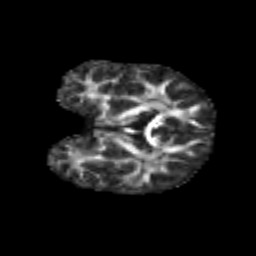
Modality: FA
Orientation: coronal
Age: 6
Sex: male
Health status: healthy